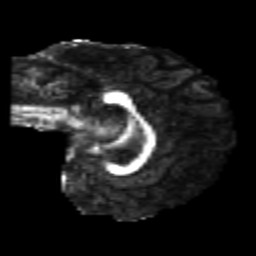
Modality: FA
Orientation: sagittal
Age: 22
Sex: female
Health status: healthy
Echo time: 0.074 s